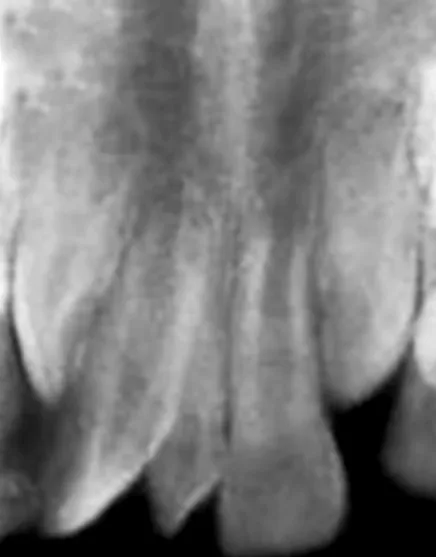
Periapical radiograph showing absence of any other supernumerary teeth.
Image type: radiology (x_ray)